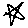
Label: star